【题型】证明题　【知识点】解析几何　【难度】medium
在平面直角坐标系 $xOy$ 中，一动圆经过点 $F(1,0)$ 且与直线 $x=-1$ 相切，设该动圆圆心的轨迹为曲线 $C$，$P$ 是曲线 $C$ 上一点.

(1)求曲线 $C$ 的方程；

(2)设 $A(x_A, y_A)$ 是 $y$ 轴左侧（不含 $y$ 轴）上一点，在曲线 $C$ 上存在不同的两点 $M$、$N$，满足 $AM$、$AN$ 的中点均在曲线 $C$ 上，设 $MN$ 的中点为 $D(x_D, y_D)$，证明：$y_A = y_D$；

(3)过点 $F$ 且斜率为 $k$ 的直线 $l$ 与曲线 $C$ 交于 $B$、$C$ 两点，若 $l // OP$ 且直线 $OP$ 与直线 $x=1$ 交于 $Q$ 点，求证：$\frac{|FB| \cdot |FC|}{|OP| \cdot |OQ|}$ 为定值.
【解答】
【答案】(1) $y^2 = 4x$

(2)证明见解析

(3)证明见解析

【知识点】根据韦达定理求参数、直线与抛物线焦点相关问题、求直线与抛物线的交点坐标、根据定义求抛物线的标准方程

【分析】(1) 根据题意，利用抛物线的定义，即可求得曲线 $C$ 的方程；

(2) 设 $M(x_1, y_1), N(x_2, y_2)$，联立方程组，转化为 $y_1$ 和 $y_2$ 是 $y^2 - 2y_A y + 8x_A - y_A^2 = 0$ 的两个实数根，结合 $y_D = \frac{y_1 + y_2}{2} = y_A$，即可得证；

(3) 设直线 $l$ 的方程为 $y = k(x-1)$，联立方程组，利用韦达定理求得 $|FB| \cdot |FC| = \frac{4(k^2 + 1)}{k^2}$，再联立方程组求得 $P\left(\frac{4}{k^2}, \frac{4}{k}\right)$，得到 $|OP| = \frac{4\sqrt{k^2 + 1}}{k^2}$ 和 $|OQ| = \sqrt{1 + k^2}$，即可得证.

【详解】(1) 解：由题意，动圆经过点 $F(1,0)$ 且与直线 $x=-1$ 相切，

即圆心到 $(1,0)$ 的距离等于到直线 $x=-1$ 的距离，

由抛物线的定义，可得曲线 $C$ 的方程为 $y^2 = 4x$.

(2) 证明：设 $M(x_1, y_1), N(x_2, y_2)$，
因为 $AM, AN$ 的中点均在曲线 $C$ 上，可得 $\begin{cases} y_1^2 = 4x_1 \\ \left(\frac{y_1 + y_A}{2}\right)^2 = 4 \cdot \frac{x_1 + x_A}{2} \end{cases}$

整理得 $y_1^2 - 2y_A y_1 + 8x_A - y_A^2 = 0$；

同理可得 $y_2^2 - 2y_A y_2 + 8x_A - y_A^2 = 0$，

即 $y_1$ 和 $y_2$ 是方程 $y^2 - 2y_A y + 8x_A - y_A^2 = 0$ 的两个实数根，可得 $y_1 + y_2 = 2y_A$，

因为 $y_D = \frac{y_1 + y_2}{2}$，所以 $y_D = y_A$.

(3) 证明：设直线 $l$ 的方程为 $y = k(x-1)$，

由 $\begin{cases} y = k(x-1) \\ y^2 = 4x \end{cases}$，整理得 $k^2x^2 - (2k^2 + 4)x + k^2 = 0$，

设 $B(x_1, y_1), C(x_2, y_2)$，则 $x_1 + x_2 = \frac{2k^2 + 4}{k^2}, x_1x_2 = 1$，

$|FB| \cdot |FC| = (x_1 + 1)(x_2 + 1) = x_1x_2 + (x_1 + x_2) + 1 = 1 + \frac{2k^2 + 4}{k^2} + 1 = \frac{4(k^2 + 1)}{k^2}$，

因为 $l // OP$，设直线 $OP$ 的方程为 $y = kx$，

由 $\begin{cases} y = kx \\ y^2 = 4x \end{cases}$，整理得 $k^2x^2 - 4x = 0$，解得 $x_P = \frac{4}{k^2}$，可得 $P\left(\frac{4}{k^2}, \frac{4}{k}\right)$，

则 $|OP| = \sqrt{\left(\frac{4}{k^2}\right)^2 + \left(\frac{4}{k}\right)^2} = \frac{4\sqrt{k^2 + 1}}{k^2}$，

又由 $\begin{cases} x = 1 \\ y = kx \end{cases}$，解得 $Q(1, k)$，可得 $|OQ| = \sqrt{1 + k^2}$，

所以 $\frac{|FB| \cdot |FC|}{|OP| \cdot |OQ|} = \frac{\frac{4(k^2 + 1)}{k^2}}{\frac{4\sqrt{k^2 + 1}}{k^2} \cdot \sqrt{1 + k^2}} = 1$.

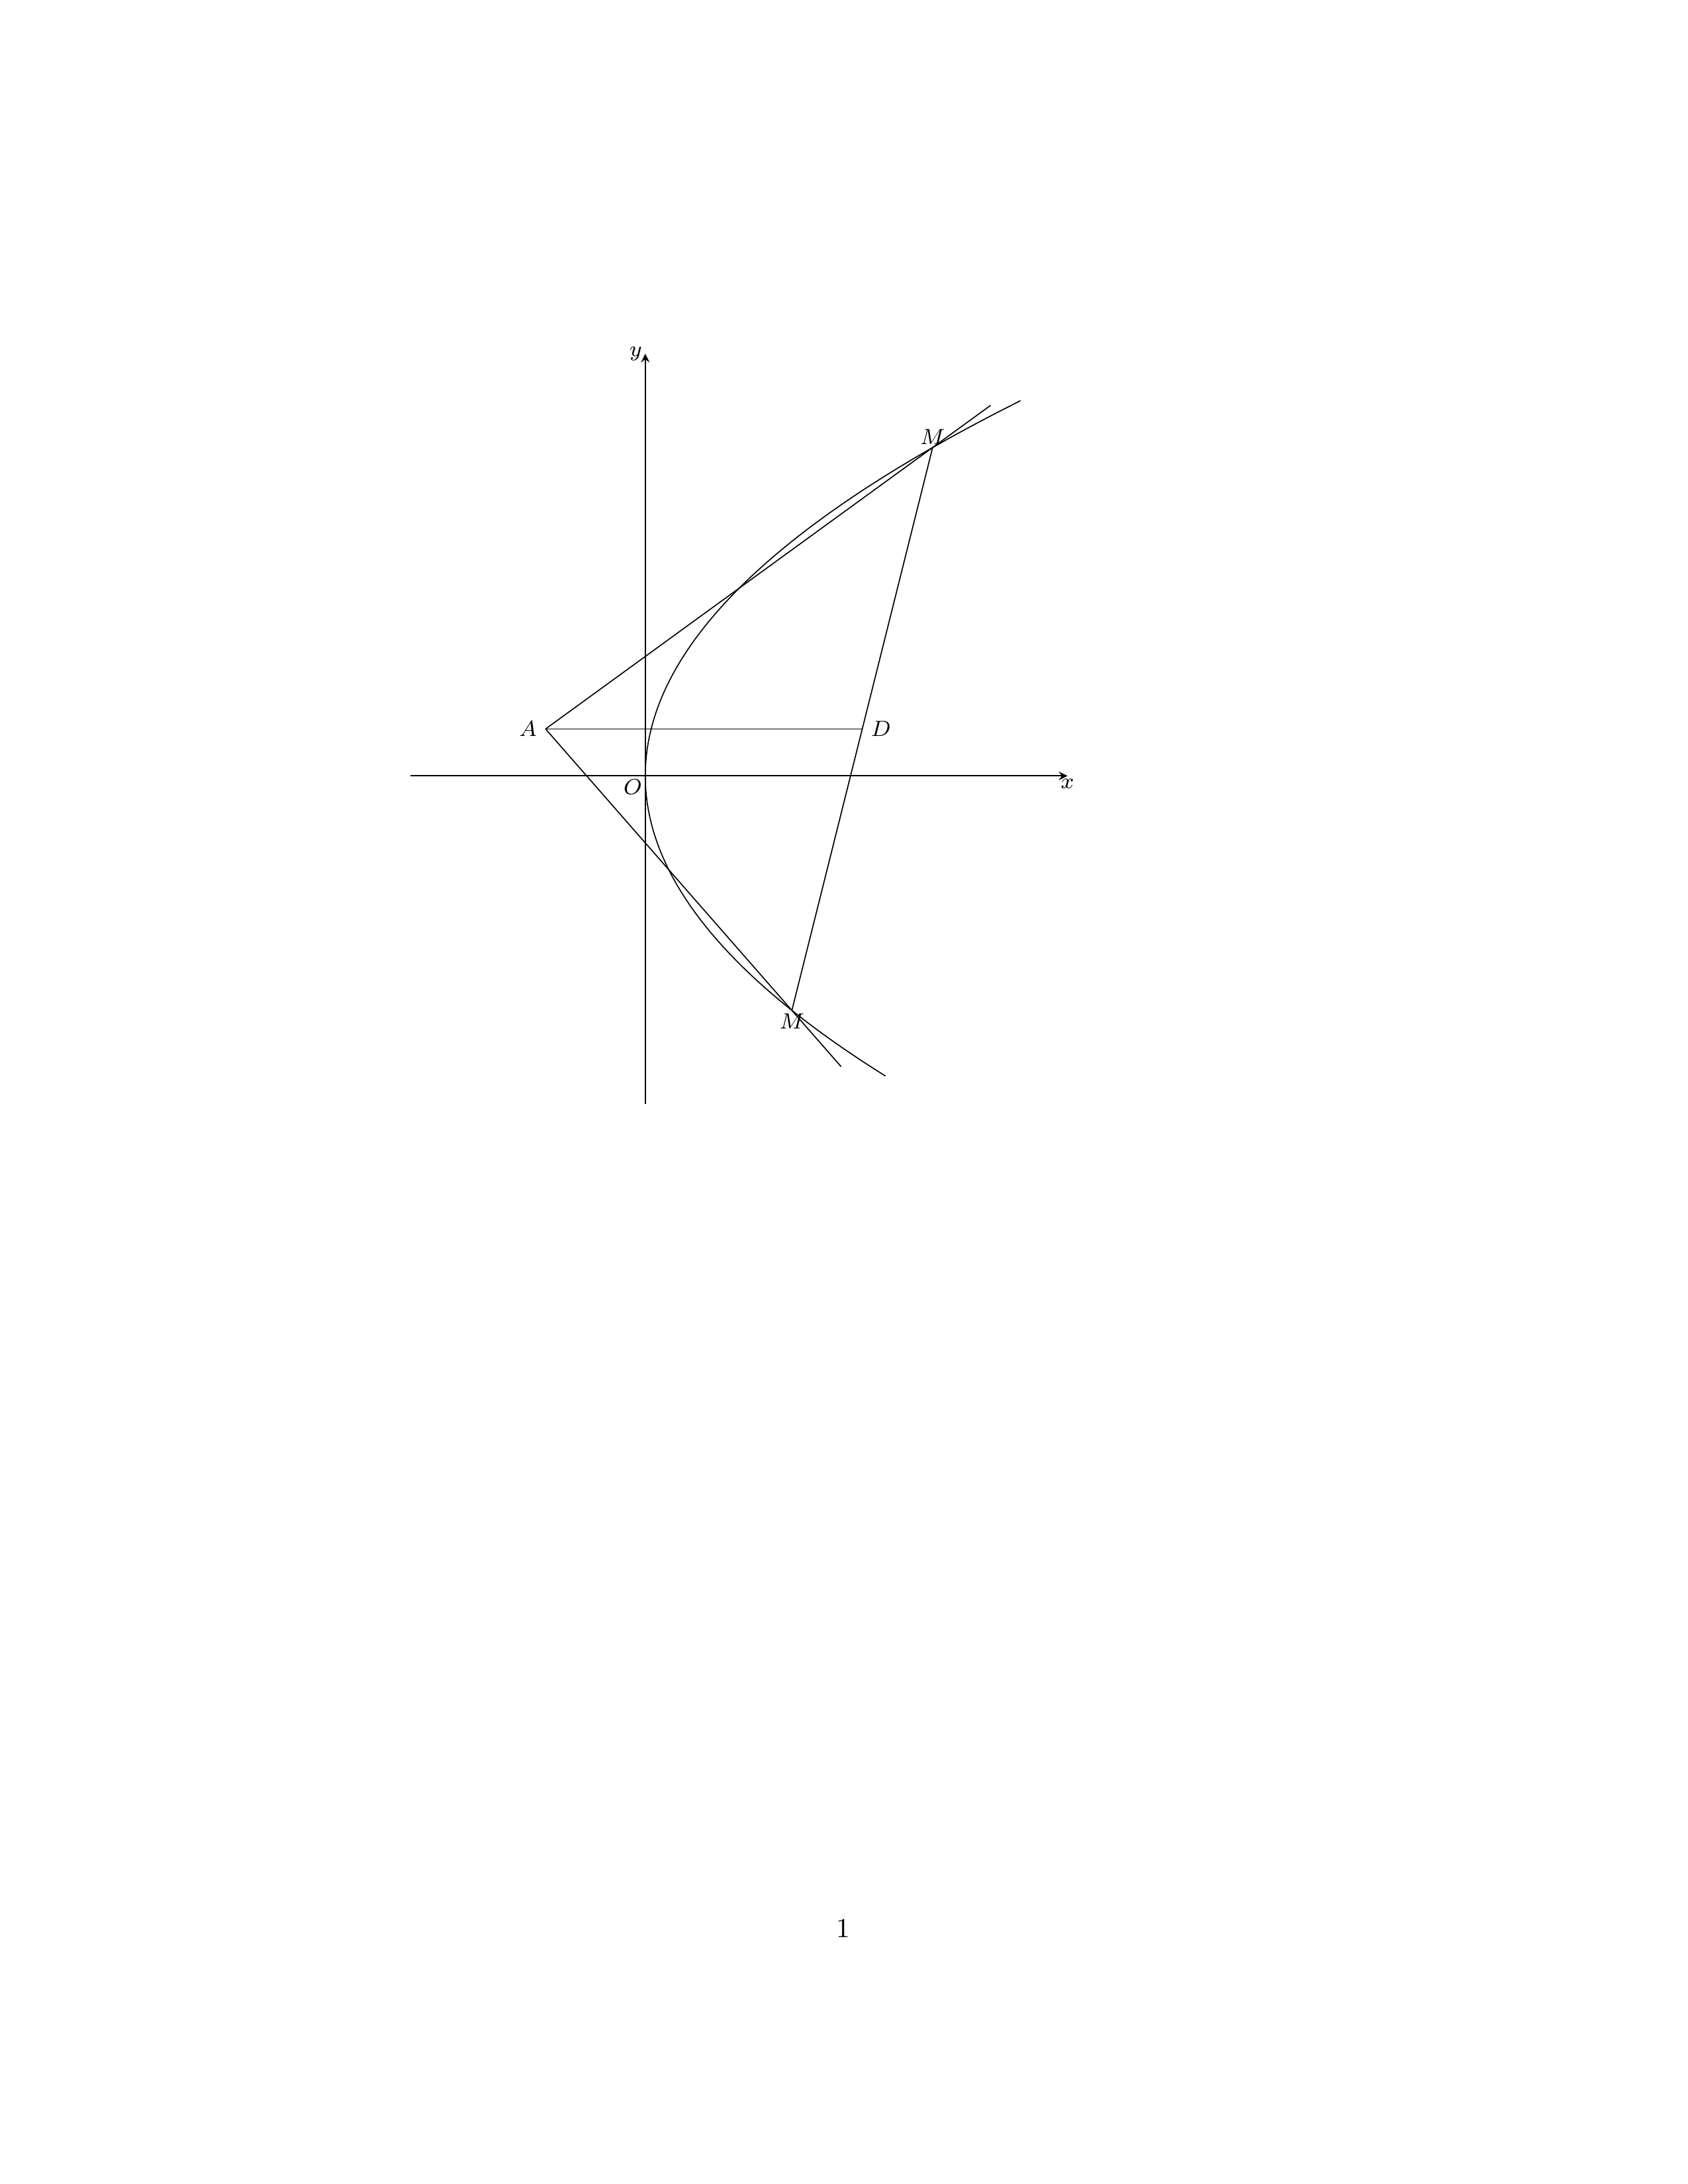
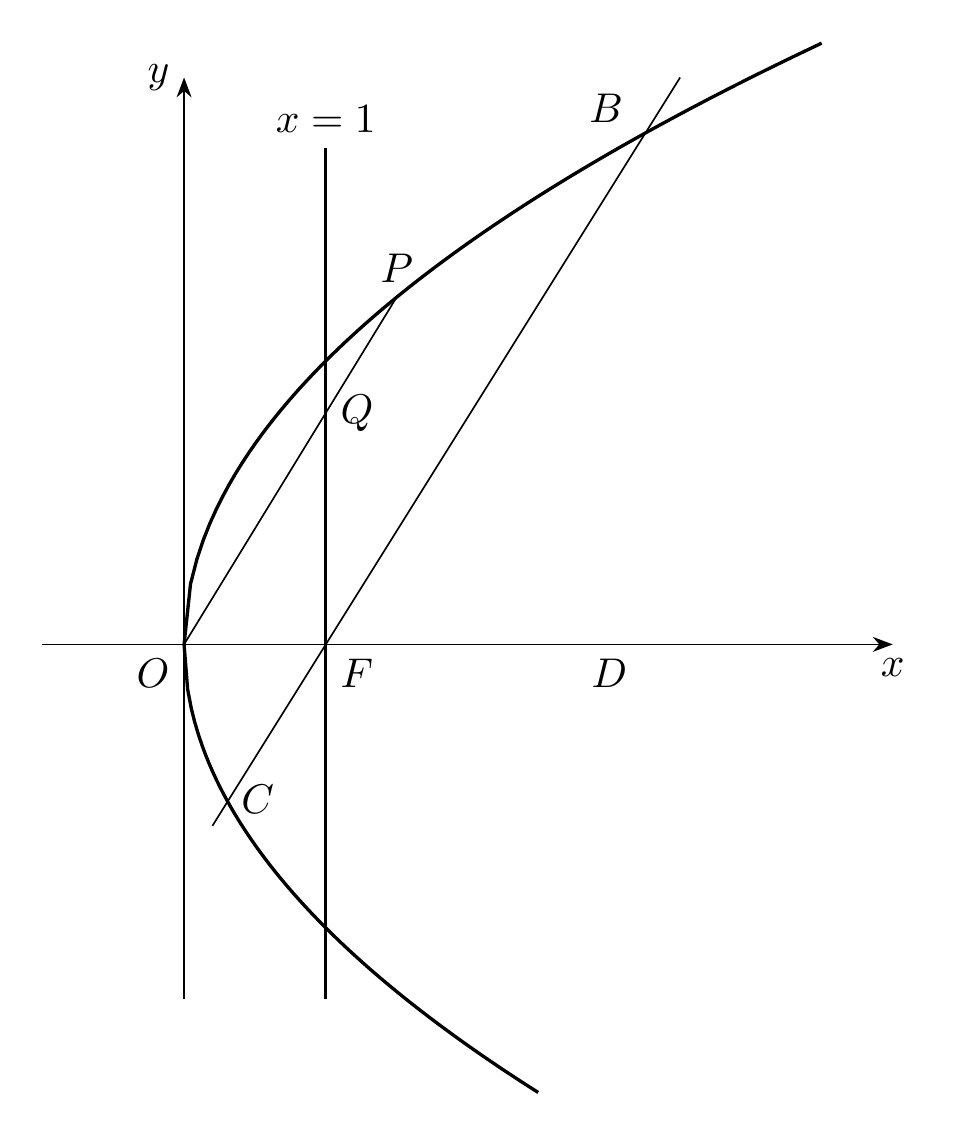